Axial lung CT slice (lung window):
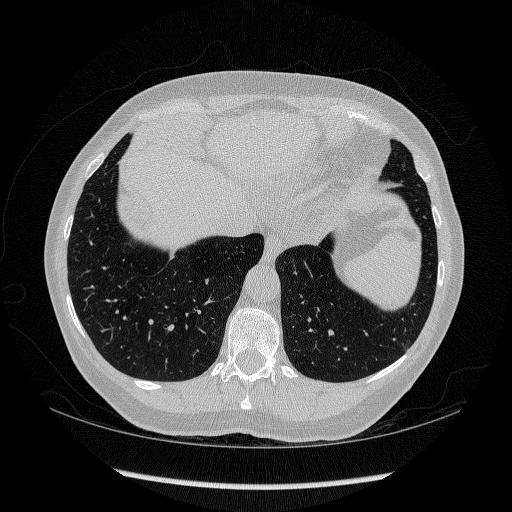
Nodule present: no